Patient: sex M, age 76
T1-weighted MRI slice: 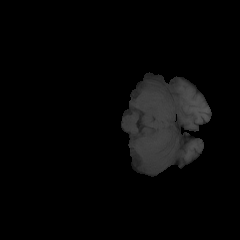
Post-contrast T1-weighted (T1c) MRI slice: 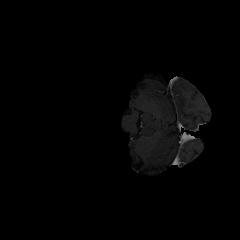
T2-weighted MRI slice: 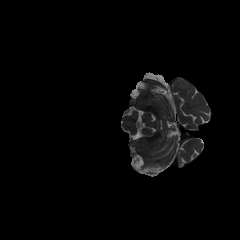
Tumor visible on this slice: no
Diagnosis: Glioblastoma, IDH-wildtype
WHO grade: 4